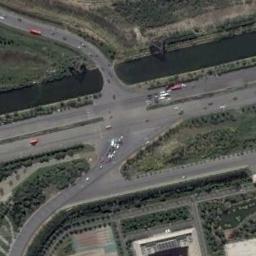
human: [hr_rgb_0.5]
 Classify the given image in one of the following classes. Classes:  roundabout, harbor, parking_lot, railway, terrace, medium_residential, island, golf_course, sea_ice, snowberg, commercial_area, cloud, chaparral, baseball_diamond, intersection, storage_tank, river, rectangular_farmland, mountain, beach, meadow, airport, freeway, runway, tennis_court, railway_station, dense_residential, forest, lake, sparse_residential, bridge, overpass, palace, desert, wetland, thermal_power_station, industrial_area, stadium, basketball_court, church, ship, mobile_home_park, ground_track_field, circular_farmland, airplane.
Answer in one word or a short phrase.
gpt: intersection